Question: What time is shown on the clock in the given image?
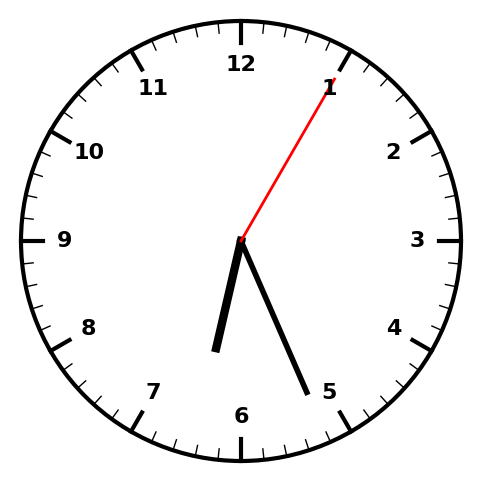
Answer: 06:26:05